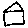
Label: house